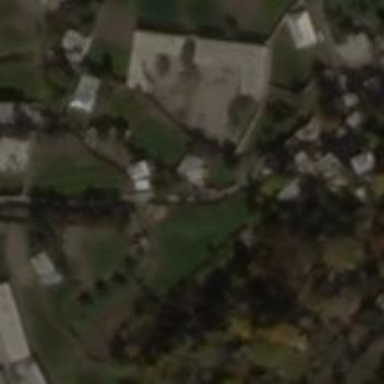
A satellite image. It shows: School.